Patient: sex M, age 71
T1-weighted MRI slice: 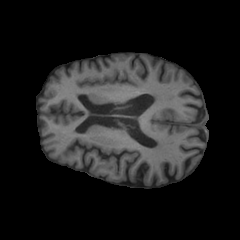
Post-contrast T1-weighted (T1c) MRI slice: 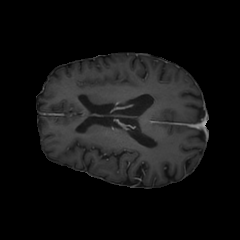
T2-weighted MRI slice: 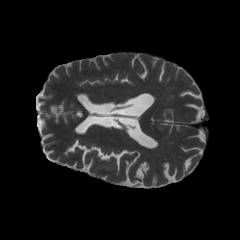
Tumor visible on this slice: yes
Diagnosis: Glioblastoma, IDH-wildtype
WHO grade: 4